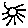
Label: sun